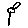
Label: flower